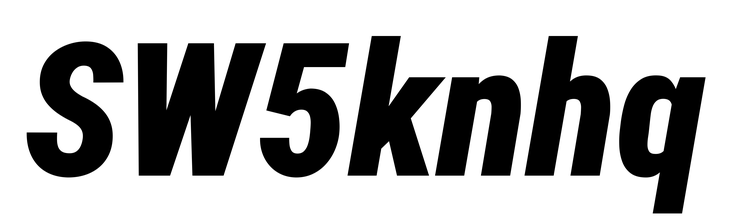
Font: Roboto-Italic_Condensed_Black_Italic